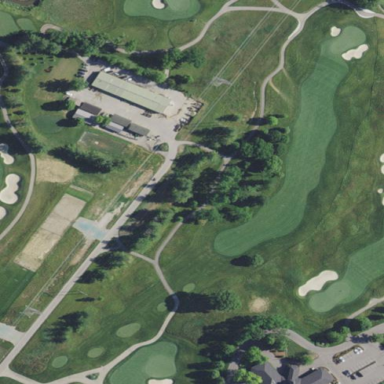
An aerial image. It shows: Rough grassy area used for golf.